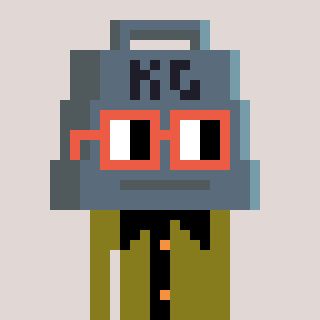
a pixel art character with square orange glasses, a weight-shaped head and a gunk-colored body on a warm background